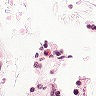
Metastatic tissue present: no